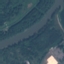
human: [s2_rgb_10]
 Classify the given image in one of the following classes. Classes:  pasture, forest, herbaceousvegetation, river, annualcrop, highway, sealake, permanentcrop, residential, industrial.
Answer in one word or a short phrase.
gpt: River